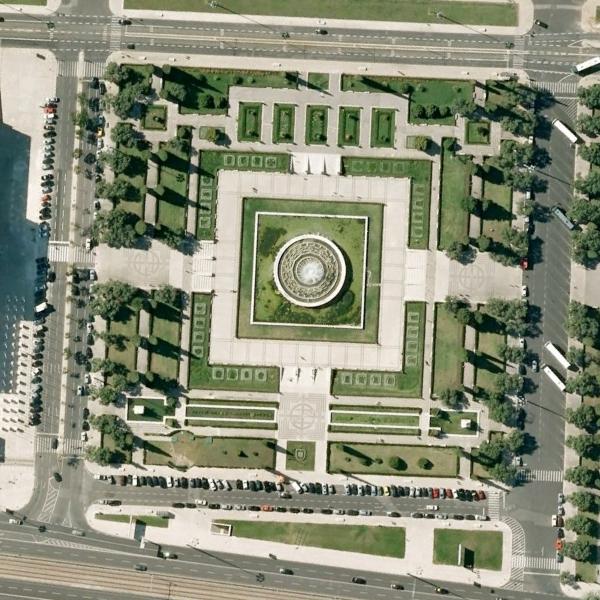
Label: Square